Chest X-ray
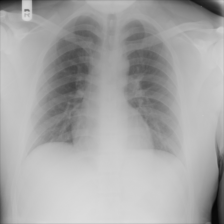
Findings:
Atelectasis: negative
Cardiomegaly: negative
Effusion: negative
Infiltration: negative
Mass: negative
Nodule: negative
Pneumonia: negative
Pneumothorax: negative
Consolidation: negative
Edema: negative
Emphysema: negative
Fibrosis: negative
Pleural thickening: negative
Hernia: negative